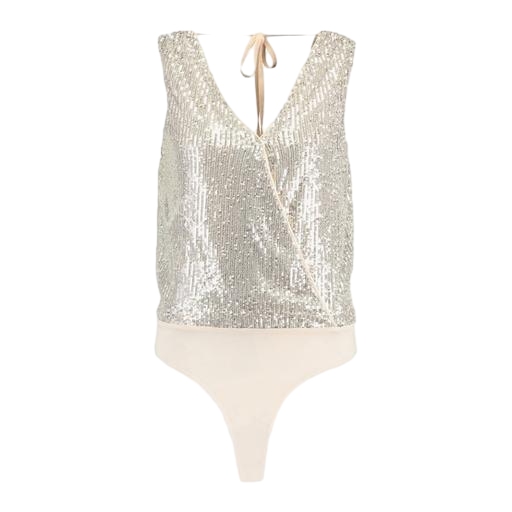
white nori sequined tank top, nly drapey waistcoat, natural sequinned top, white background